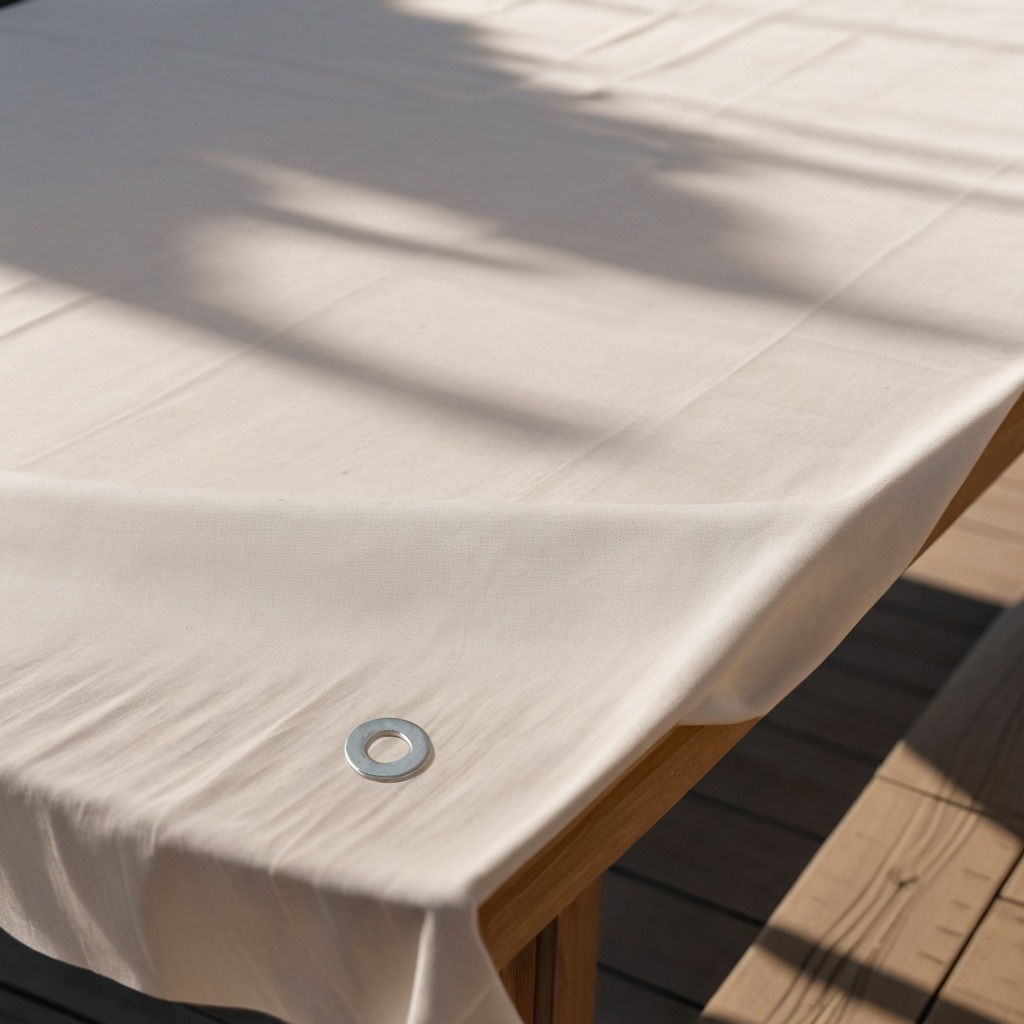
A flat metal washer lying on a wooden table in an outdoor workshop during daytime bright natural light soft shadows worn but beneath the cloth.